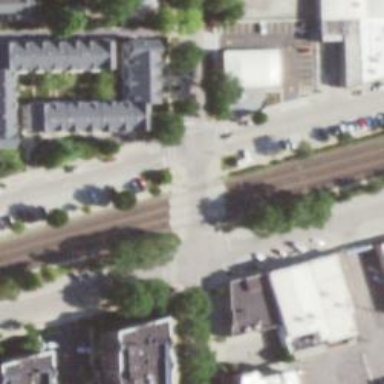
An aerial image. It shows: Railway crossing.